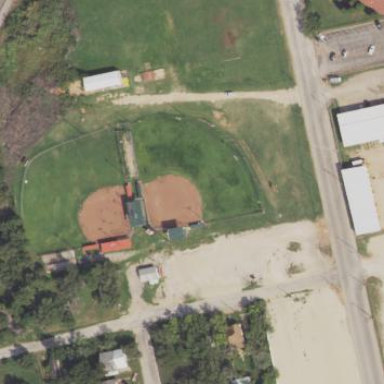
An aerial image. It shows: Baseball pitch for leisure land activities.